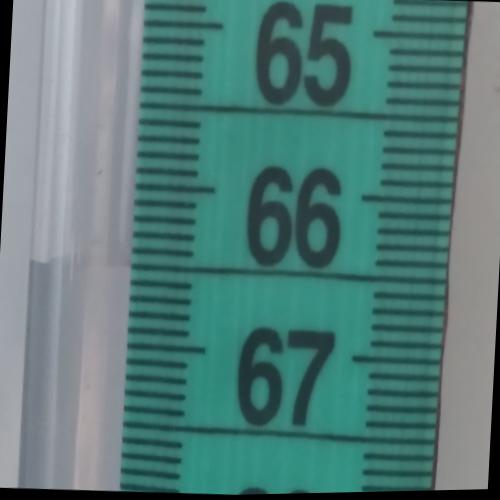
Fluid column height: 66.5 cm